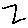
Label: zigzag